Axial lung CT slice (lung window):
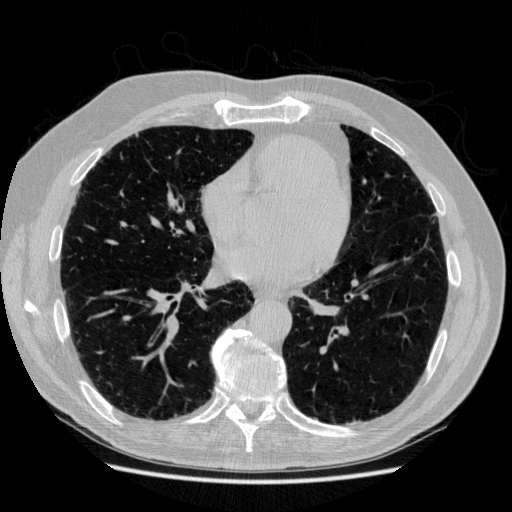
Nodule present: no